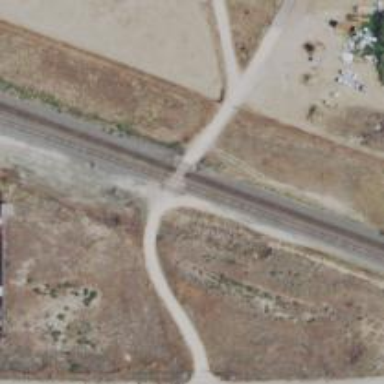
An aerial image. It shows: Railway level crossing.